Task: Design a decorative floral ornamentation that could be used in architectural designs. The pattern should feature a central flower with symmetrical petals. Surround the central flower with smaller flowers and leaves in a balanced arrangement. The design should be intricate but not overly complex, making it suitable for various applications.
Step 982:
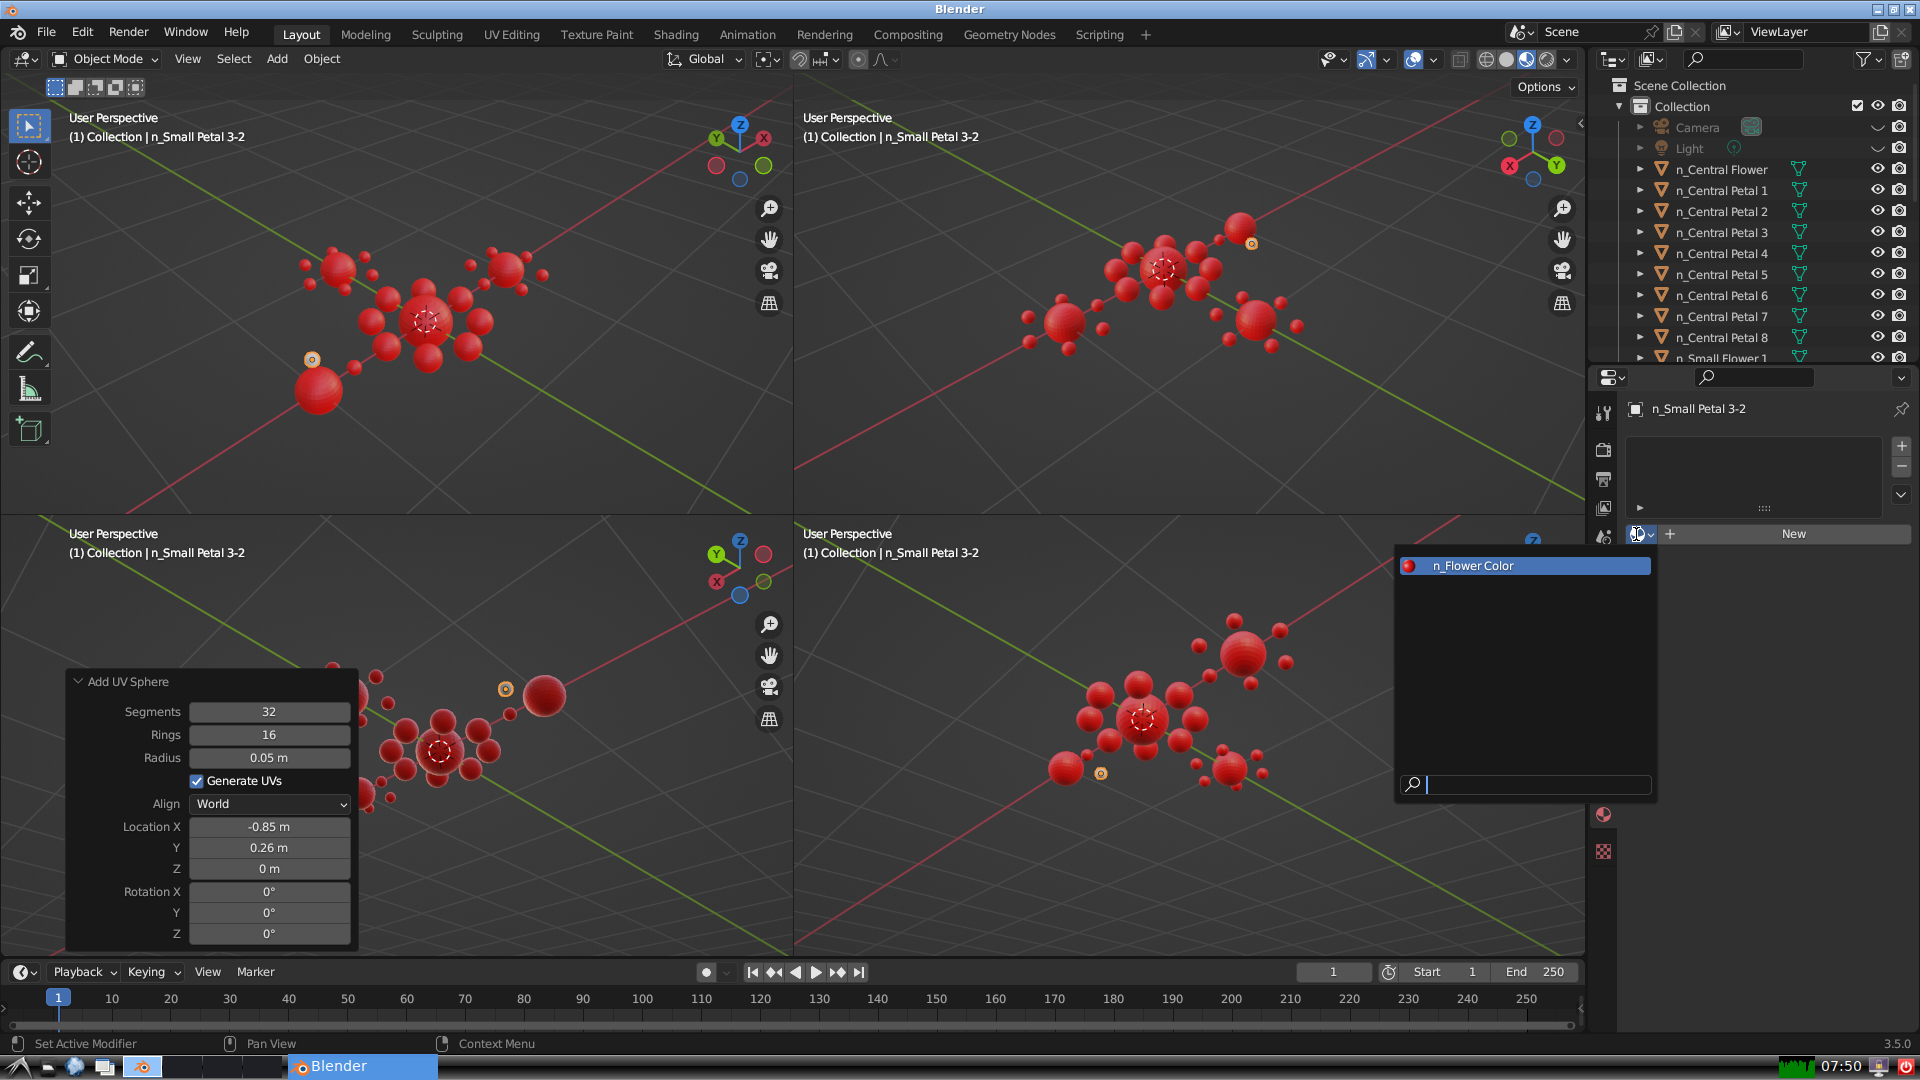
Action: input_text: n_Flower Color